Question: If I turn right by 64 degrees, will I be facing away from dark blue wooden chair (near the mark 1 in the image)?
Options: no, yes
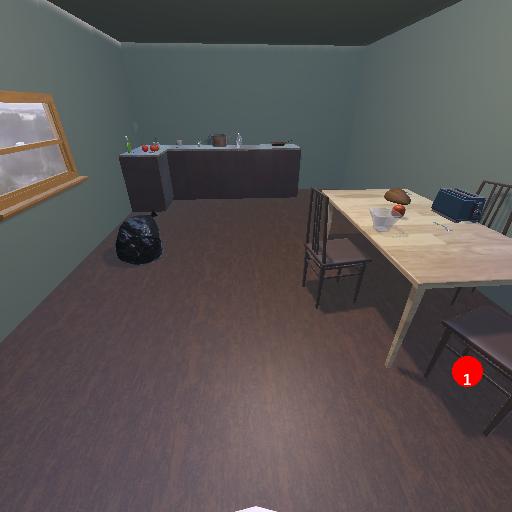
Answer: no